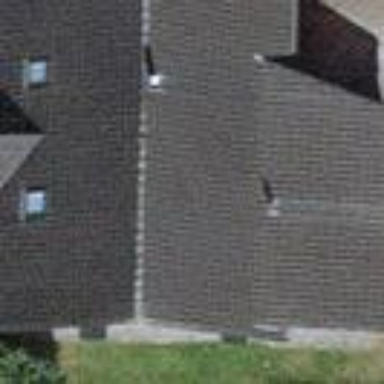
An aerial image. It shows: Building with tiled roof.